Question: I have tried everything but this is just not working, I am grabbing the ID from one database (RMS) and comparing that ID to another database called RMSposts. I want it to look like the picture when for example:
'''
TABLE RMS
ID: 100
TABLE RMSposts
PostID:100
Notes: sdsdfgsdfg
PostID: 100
Notes: dsfgsdfg
PostID: 99
Notes: blabla
'''
So if I click on case 100 only the Notes for case 100 show

This code only works when I plug in the number manually, but I want to use razor syntax to call up the ID of the case I am looking at. Could someone help please? I have not been able to figure this out!
'''
@{
string IDp=Request["ID"];
var query = ("SELECT * FROM RMSposts WHERE PostID=@0");
var data2 = db.QuerySingle(query, UrlData[0]);
{foreach(var row in db.Query("Select * FROM RMSposts WHERE PostID=100")){
if (data2 != null) {
@row.Notes<br>
@Name<br>
@row.Updated<Br><hr>
}else {
<div>----There are no previous entries----</div><br>
}
}}}
'''
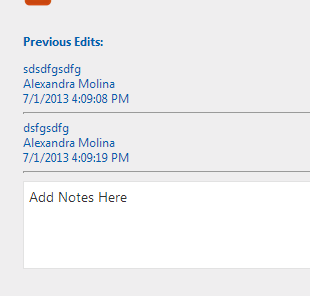
Answer: Maybe I haven't understood what you want to accomplish.
The following code should display your data:
'''
@{
string param = (string.IsNullOrEmpty(UrlData[0]) ? "0": UrlData[0]);
var db = Database.Open("yourDb");
var query = "SELECT * FROM RMSposts WHERE PostID = @0";
var data = db.Query(query, param);
}
<div>
@if (data != null)
{
foreach(var row in data)
{
<p>@row.Notes<br>@Name<br>@row.Updated<br><hr></p>
}
} else {
<div>----There are no previous entries----</div><br>
}
</div>
'''